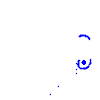
Particle: pion